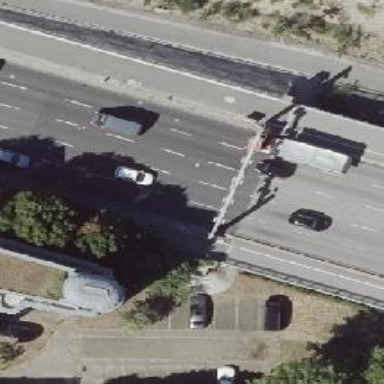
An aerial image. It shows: Bridge with gantry structure designed for lanes.